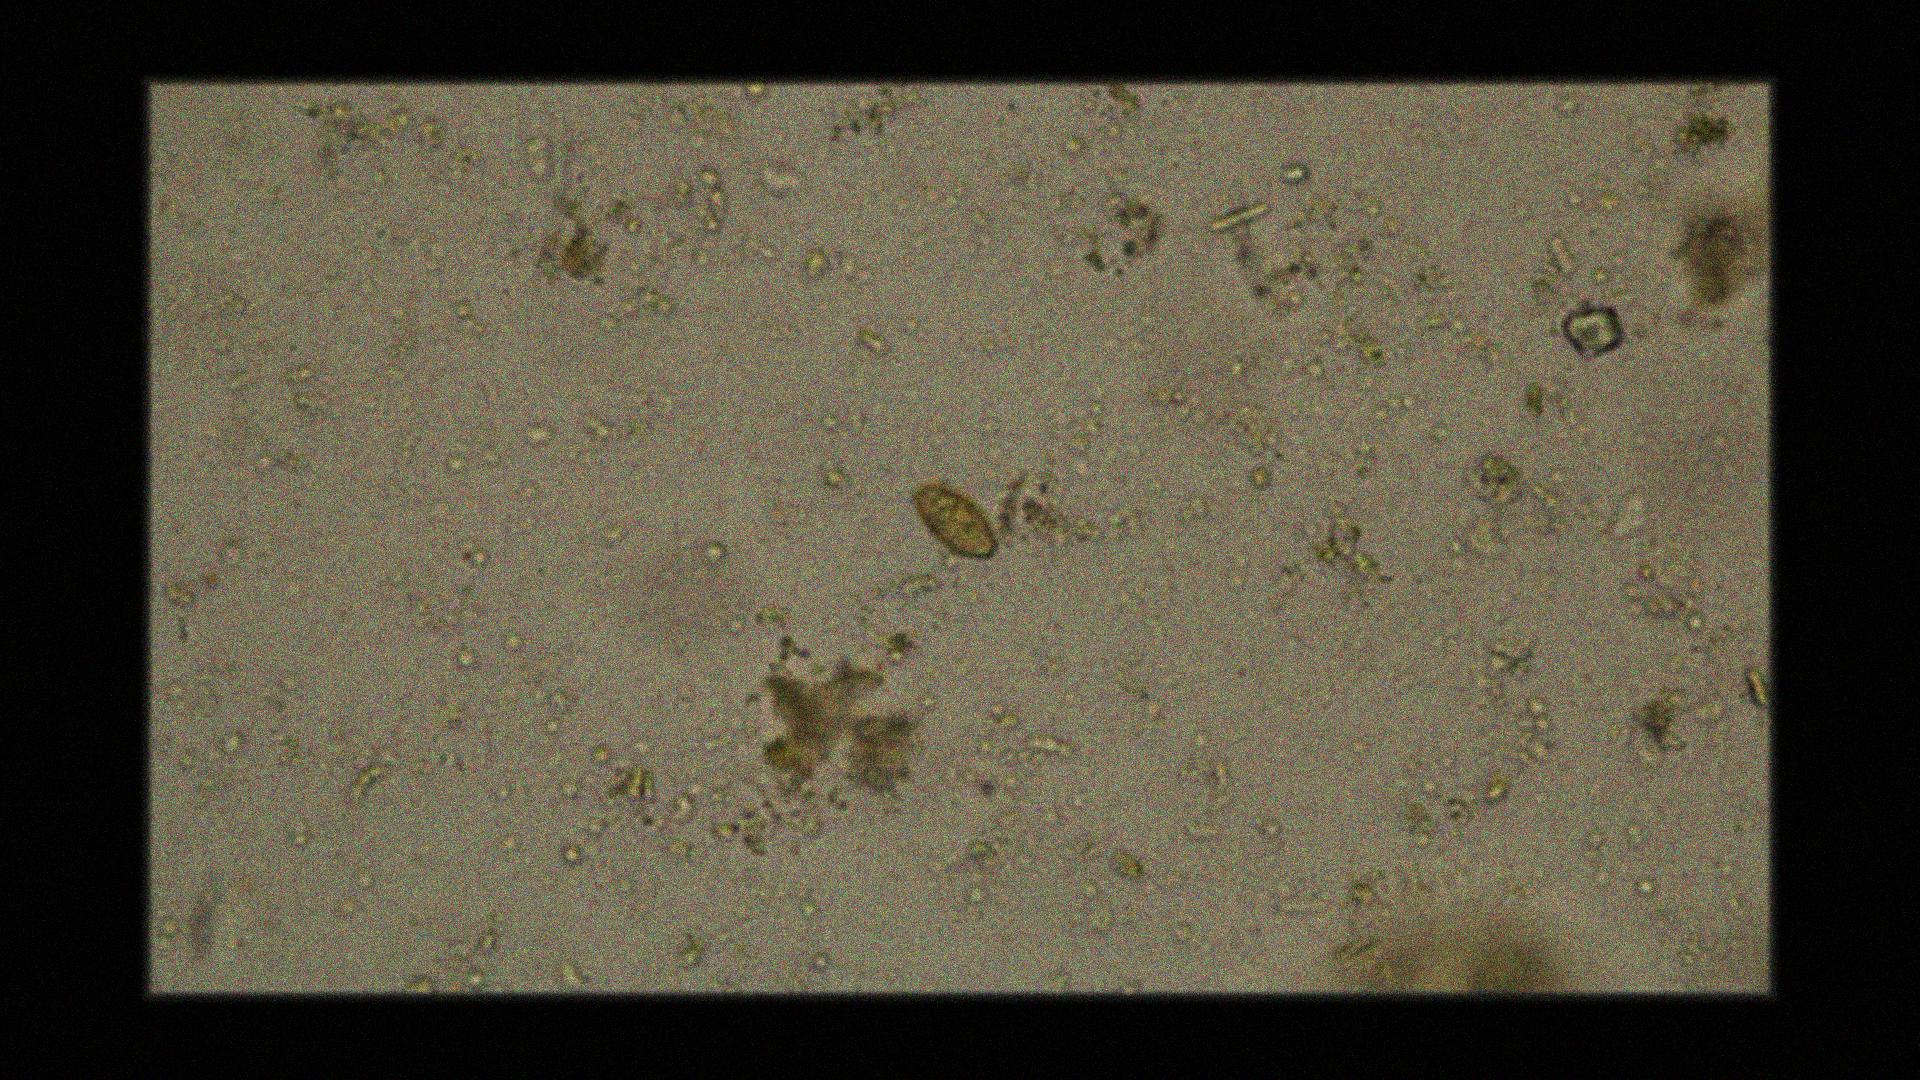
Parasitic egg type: Opisthorchis viverrine